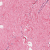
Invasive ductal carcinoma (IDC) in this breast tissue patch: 0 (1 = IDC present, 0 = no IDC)